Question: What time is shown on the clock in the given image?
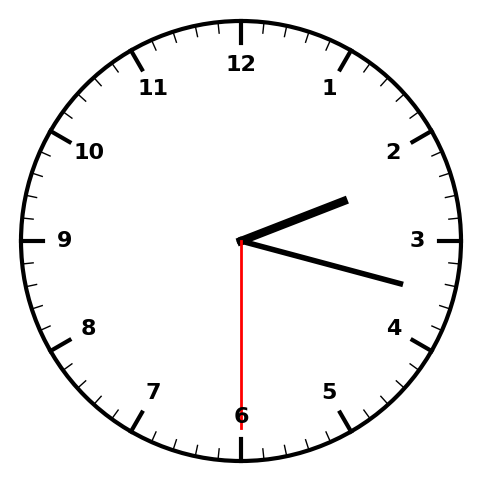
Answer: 02:17:30